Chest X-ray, PA view. Patient: 64 years old, sex M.
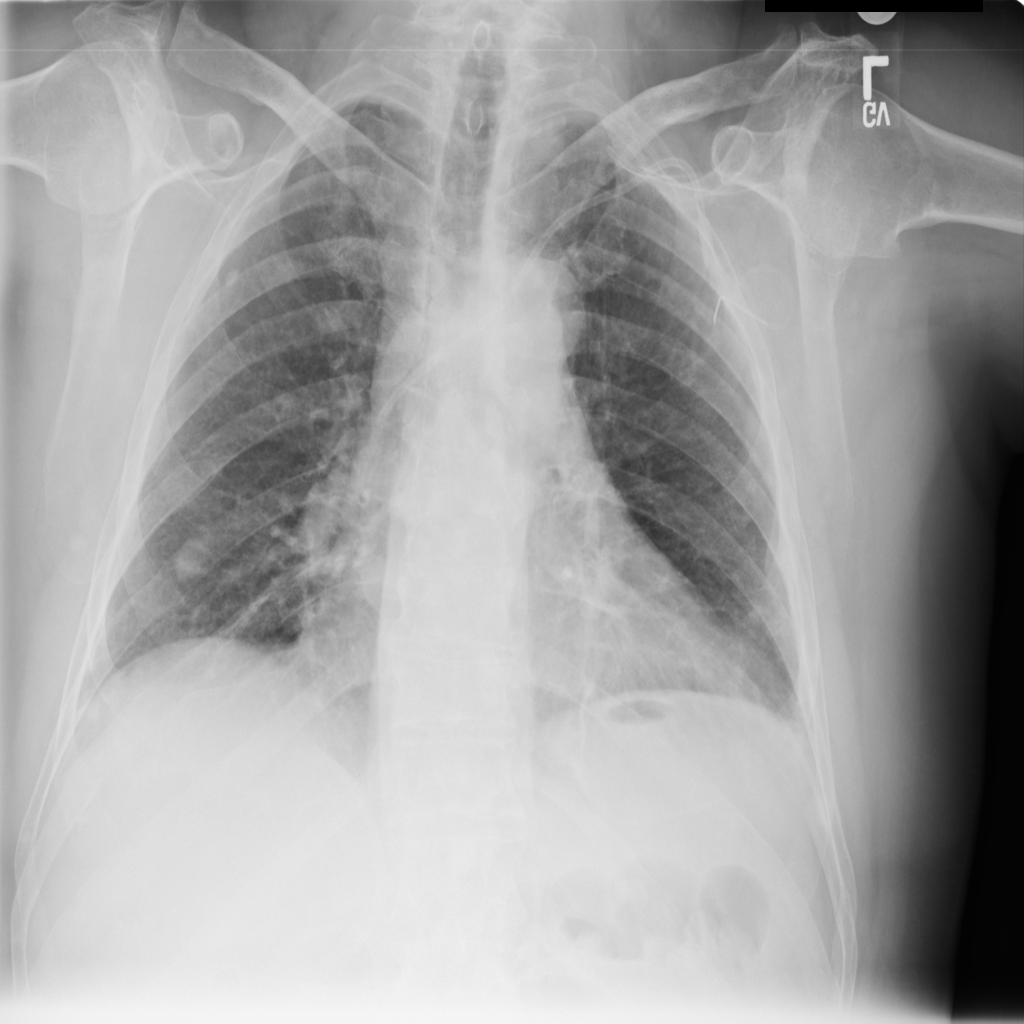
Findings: Nodule